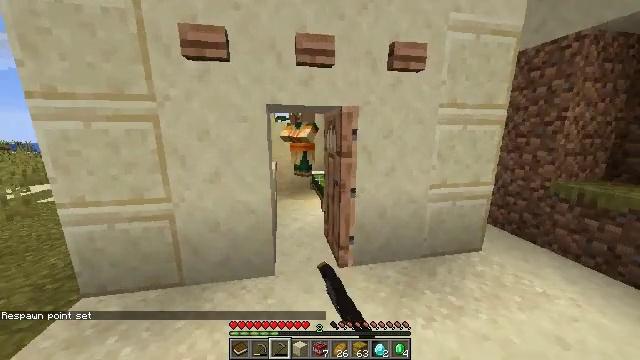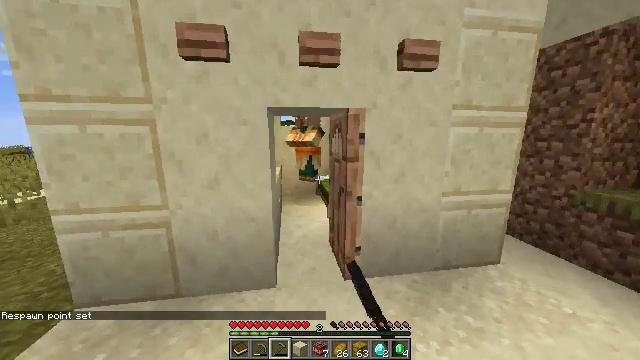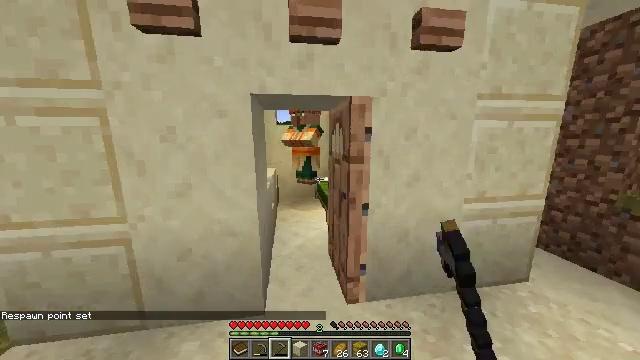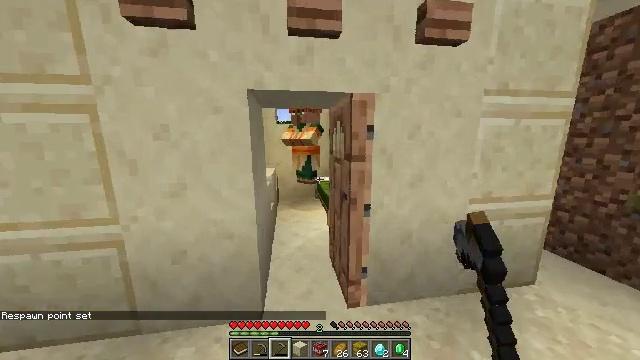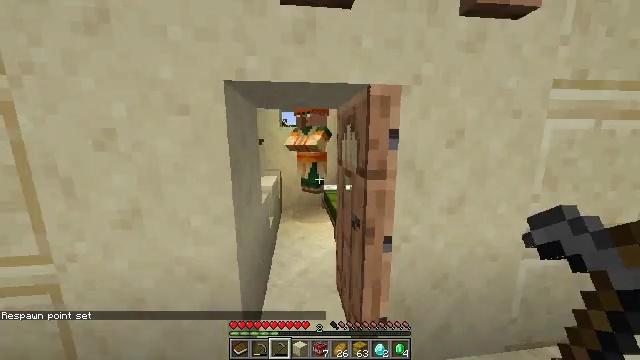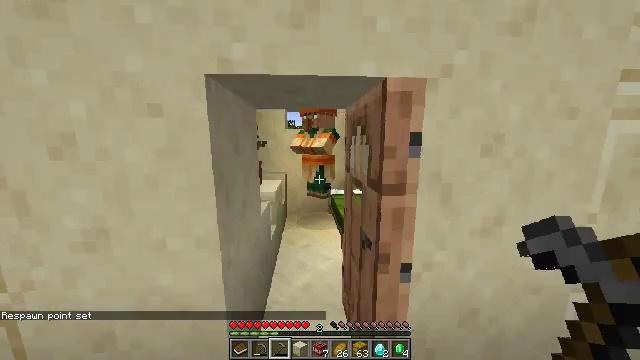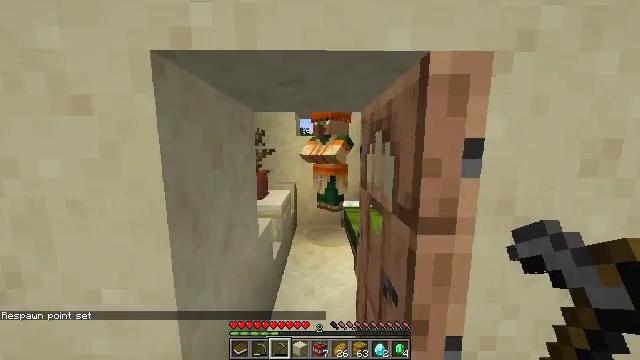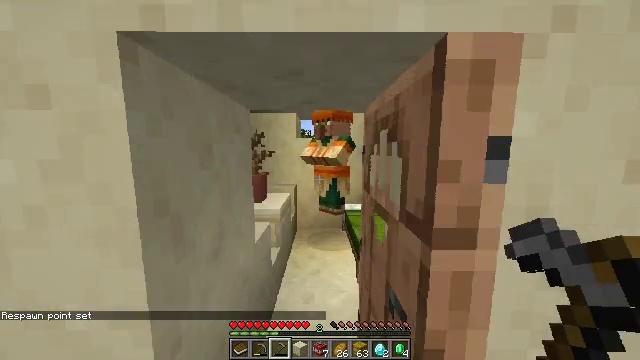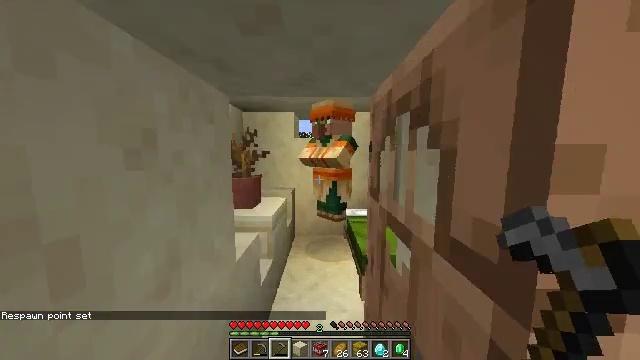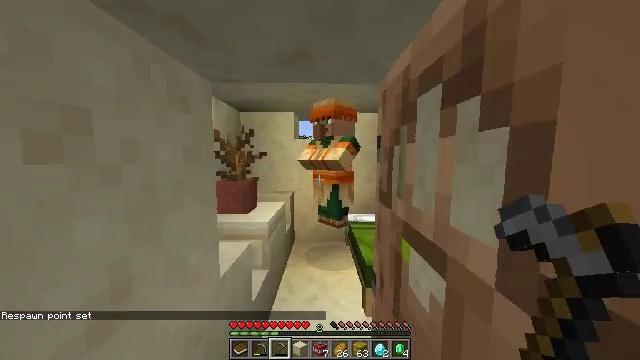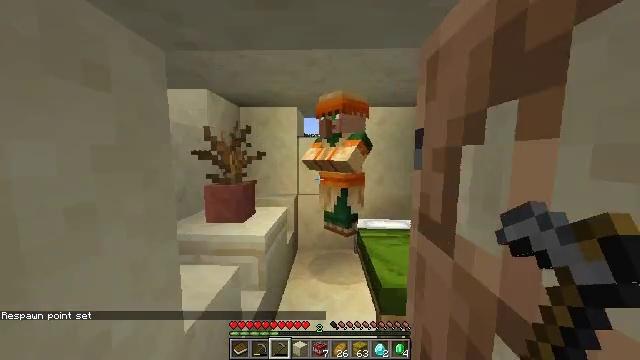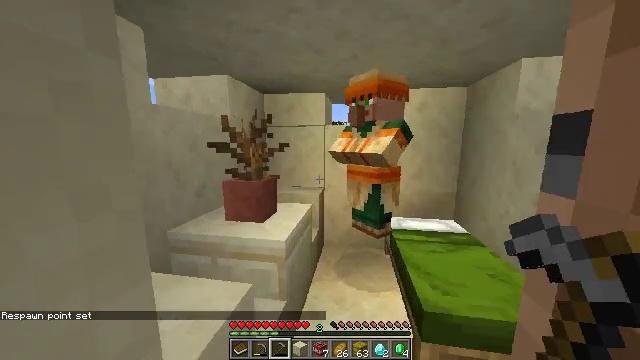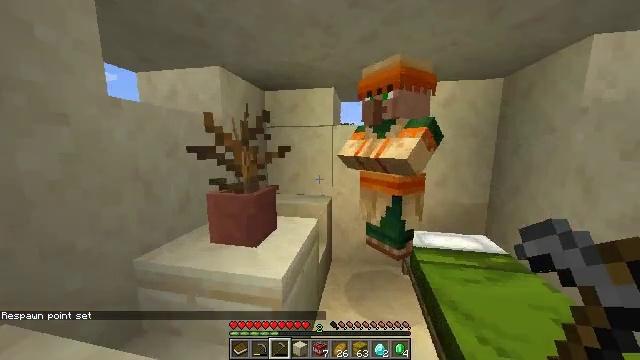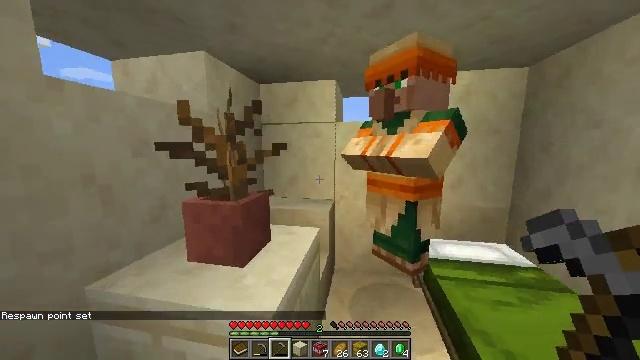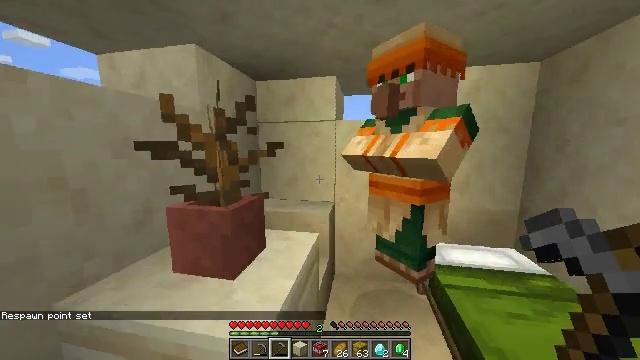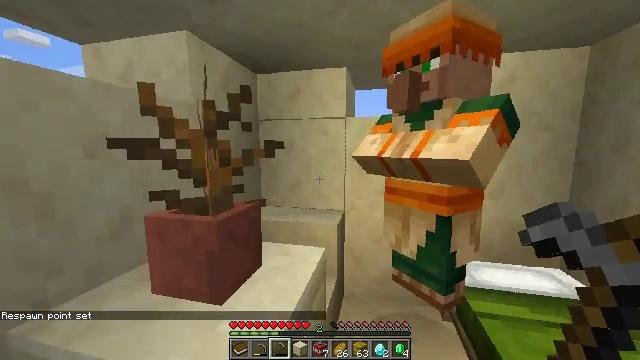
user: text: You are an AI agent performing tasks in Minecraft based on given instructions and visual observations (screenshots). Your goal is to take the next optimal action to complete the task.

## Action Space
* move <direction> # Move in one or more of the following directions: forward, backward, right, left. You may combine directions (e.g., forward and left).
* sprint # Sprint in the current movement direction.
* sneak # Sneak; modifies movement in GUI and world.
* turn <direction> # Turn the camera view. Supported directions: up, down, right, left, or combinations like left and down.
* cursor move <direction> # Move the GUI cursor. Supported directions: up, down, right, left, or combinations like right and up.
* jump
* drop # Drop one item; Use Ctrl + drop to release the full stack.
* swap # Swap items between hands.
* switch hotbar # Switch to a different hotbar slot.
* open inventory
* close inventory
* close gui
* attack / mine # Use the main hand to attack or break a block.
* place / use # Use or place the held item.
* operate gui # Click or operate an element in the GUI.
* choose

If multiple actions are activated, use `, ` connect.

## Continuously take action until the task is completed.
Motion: motion action
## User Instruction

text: Collect dirt by holding left button.
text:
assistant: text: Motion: move forward, sprint, turn left and up
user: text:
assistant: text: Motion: move forward, sprint
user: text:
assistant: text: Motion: move forward, sprint
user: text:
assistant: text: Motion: move forward, sprint, turn left and up
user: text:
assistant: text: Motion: move forward, sprint, turn left
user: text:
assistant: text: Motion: move forward, sprint, turn left and up
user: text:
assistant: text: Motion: move forward, sprint
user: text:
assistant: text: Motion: move forward, sprint
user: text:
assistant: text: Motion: move forward, sprint
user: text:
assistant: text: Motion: move forward, sprint, turn left
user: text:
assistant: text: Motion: move forward, sprint, turn left and down
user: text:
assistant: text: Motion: move forward, sprint, turn left
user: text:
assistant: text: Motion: move forward, sprint
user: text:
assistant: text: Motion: no_op
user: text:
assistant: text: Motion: turn left and up
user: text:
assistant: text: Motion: turn left and up
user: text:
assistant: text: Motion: turn left and down
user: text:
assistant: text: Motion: turn left and down
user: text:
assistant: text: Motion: move back, turn left and down
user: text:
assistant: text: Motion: move back, turn left
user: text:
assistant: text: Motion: move back
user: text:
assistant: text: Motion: no_op
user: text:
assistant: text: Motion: no_op
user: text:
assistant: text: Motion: move forward
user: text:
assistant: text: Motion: move forward, turn left and up
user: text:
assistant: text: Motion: move forward, sprint, turn left and up
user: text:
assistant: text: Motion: move forward, sprint, turn left
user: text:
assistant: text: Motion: move forward, sprint, turn left and up
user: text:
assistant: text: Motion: move forward, sprint, turn left
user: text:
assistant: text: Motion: move forward, sprint, turn left and down